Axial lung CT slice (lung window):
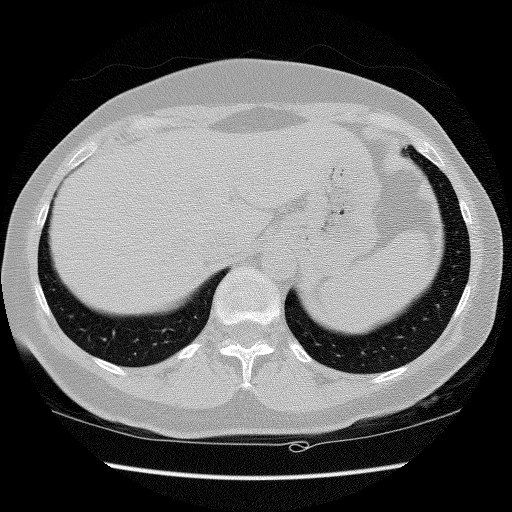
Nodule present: no